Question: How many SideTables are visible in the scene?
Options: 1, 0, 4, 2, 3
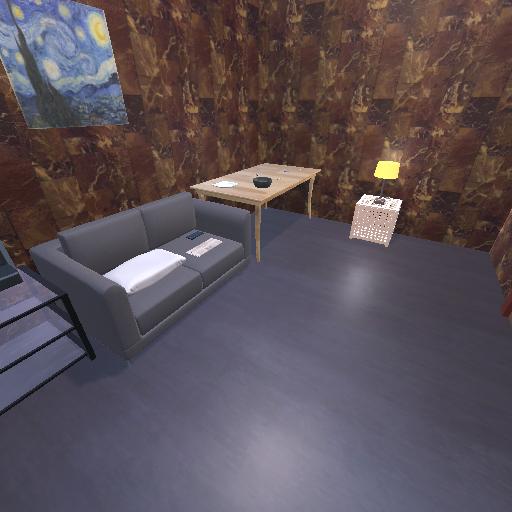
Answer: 1